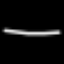
Label: line